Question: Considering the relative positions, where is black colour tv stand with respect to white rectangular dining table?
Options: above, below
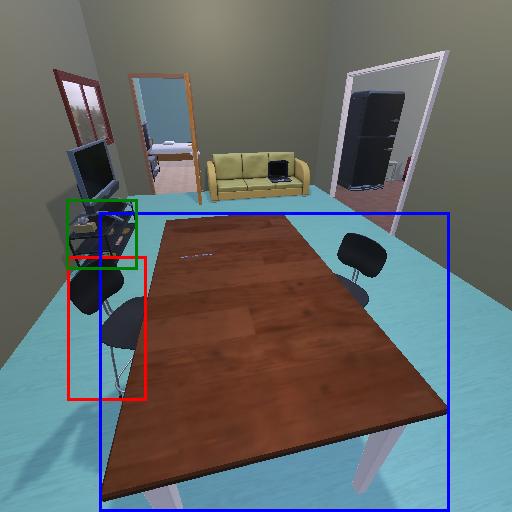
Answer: above